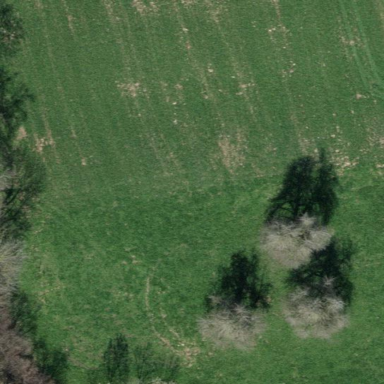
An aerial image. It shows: Orchard.